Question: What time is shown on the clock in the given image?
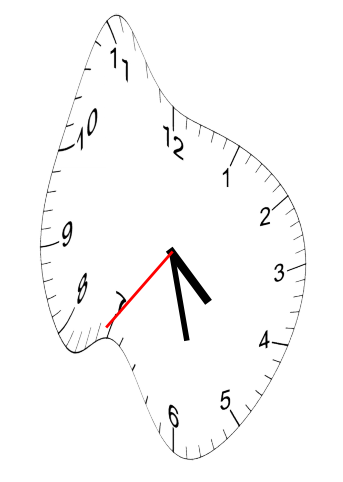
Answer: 04:27:36